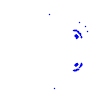
Particle: pion